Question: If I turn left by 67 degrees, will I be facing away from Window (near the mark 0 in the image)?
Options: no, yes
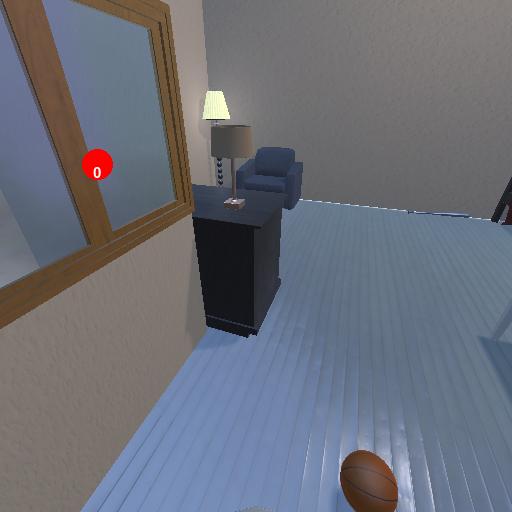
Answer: no